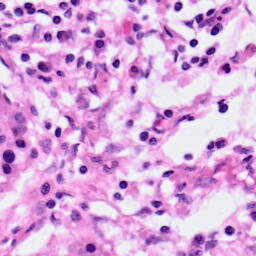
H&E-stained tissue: Pancreatic